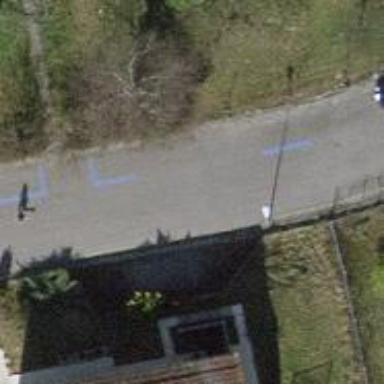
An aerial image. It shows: Residential road with asphalt surface and no sidewalks.